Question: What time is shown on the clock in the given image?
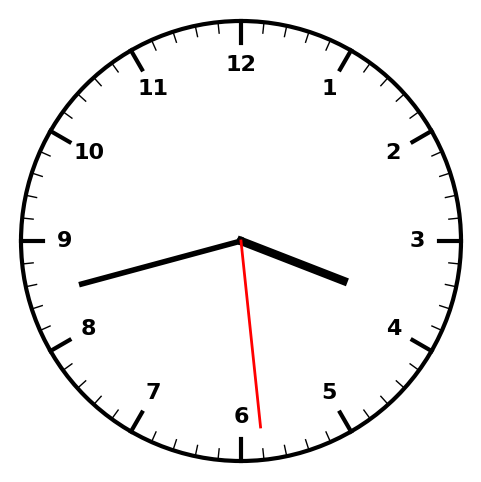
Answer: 03:42:29